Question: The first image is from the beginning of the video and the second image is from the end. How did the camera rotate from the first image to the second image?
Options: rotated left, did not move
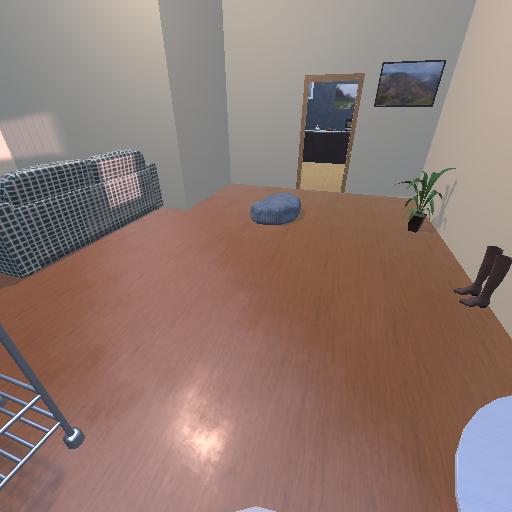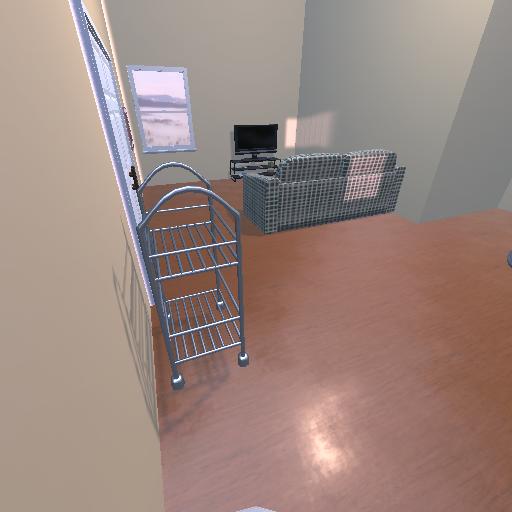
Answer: rotated left